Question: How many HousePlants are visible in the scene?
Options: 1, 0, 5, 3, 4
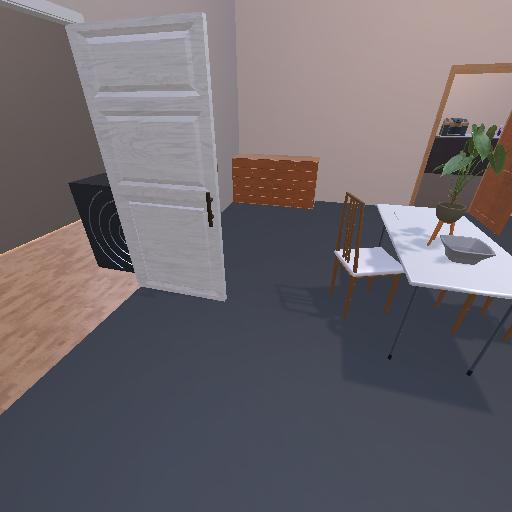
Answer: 1